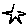
Label: star